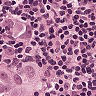
Metastatic tissue present: yes